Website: ulta-beauty
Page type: customer-info-address
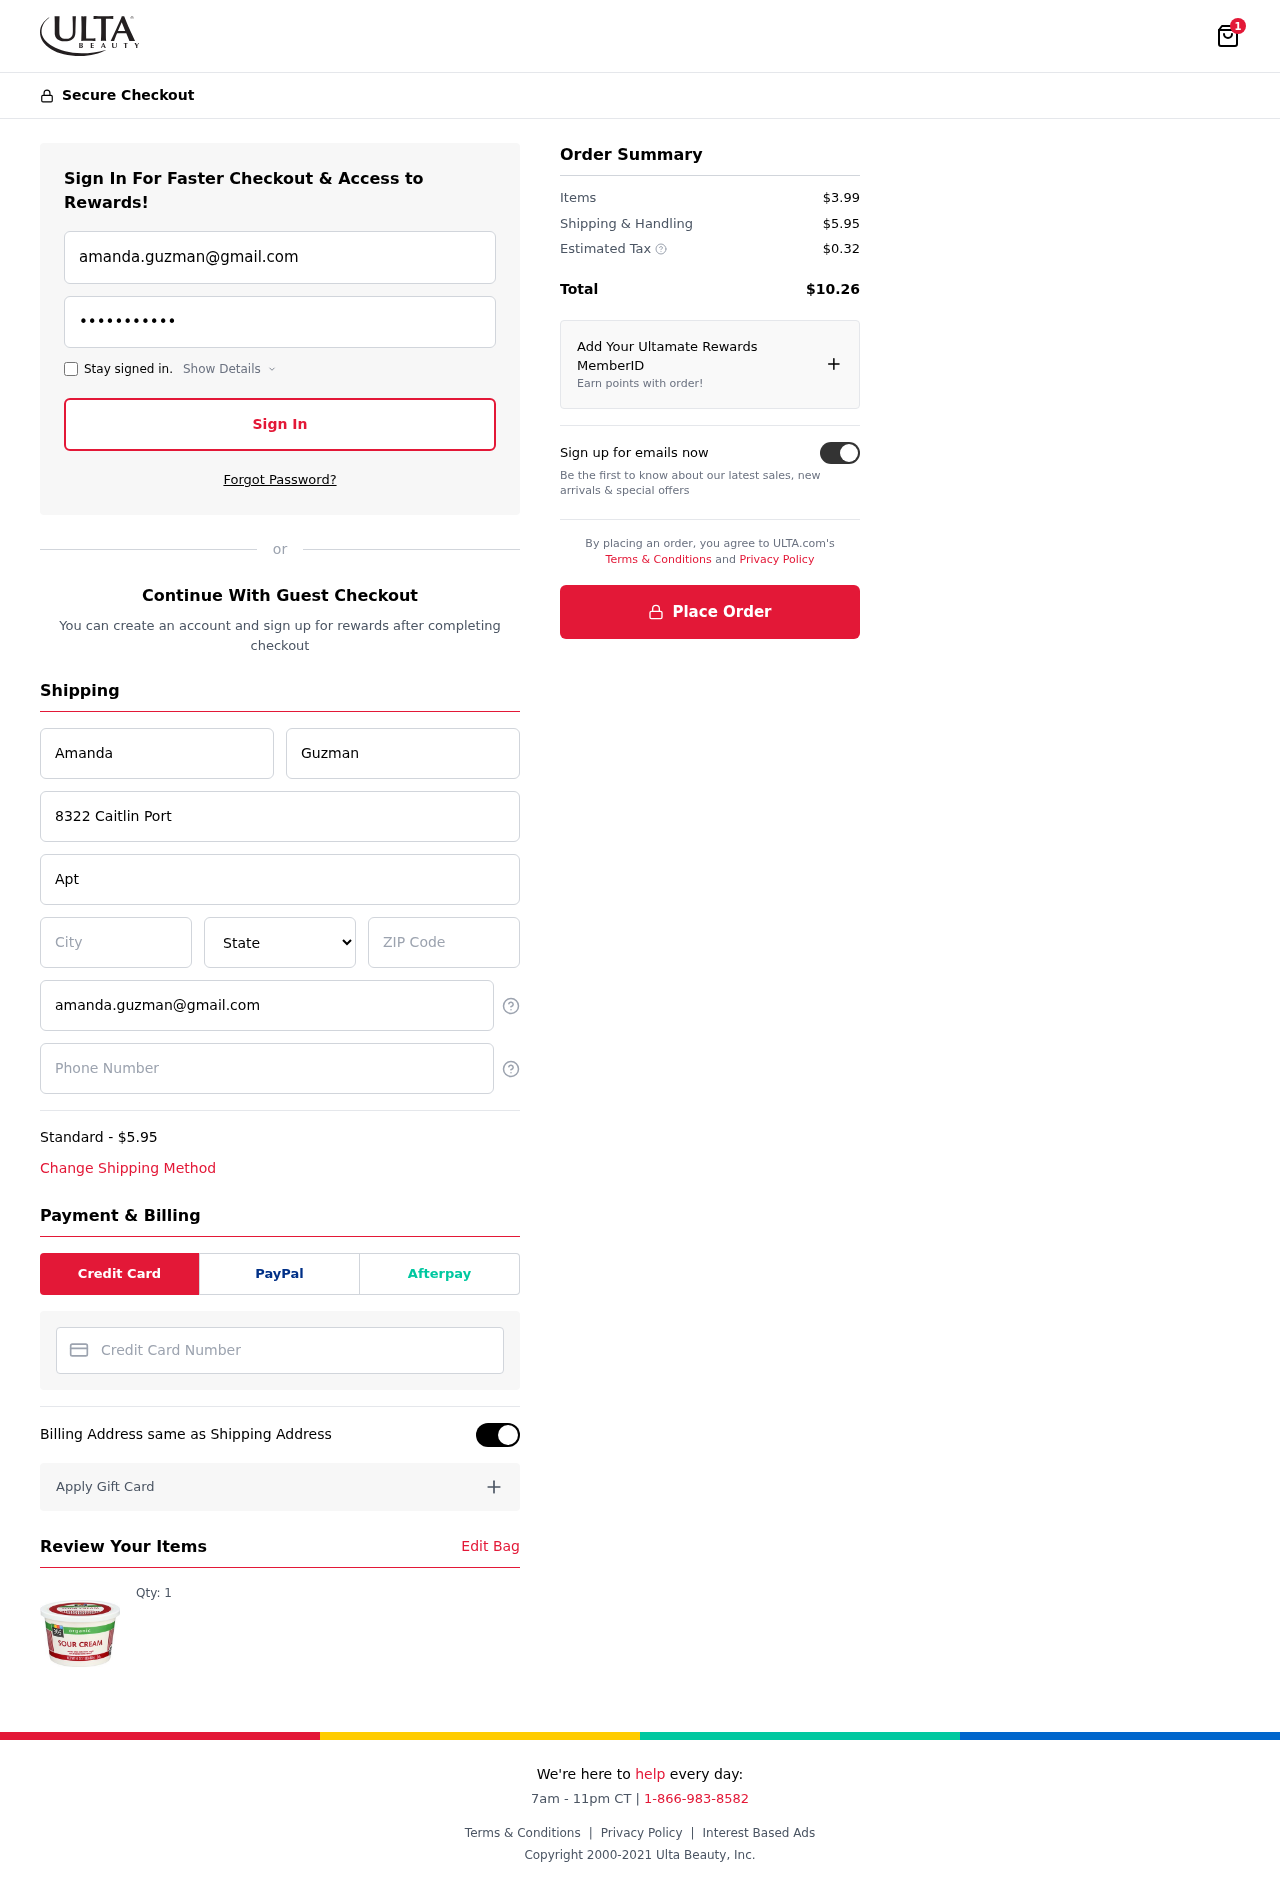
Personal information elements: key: PII_CARD_NUMBER
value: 3465 6684 5347 585
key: PII_CITY
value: Davidchester
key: PII_EMAIL
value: amanda.guzman@gmail.com
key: PII_FIRSTNAME
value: Amanda
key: PII_LASTNAME
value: Guzman
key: PII_PHONE
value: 6902676176
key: PII_POSTCODE
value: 49670
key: PII_STATE
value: Michigan
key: PII_STREET
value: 8322 Caitlin Port
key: PII_STREET2
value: Apt. 741
Product elements: key: PRODUCT1_QUANTITY
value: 1
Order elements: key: ORDER_NUM_ITEMS
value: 1
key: ORDER_SHIPPING_COST
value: $5.95
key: ORDER_ITEMS_TOTAL
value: $3.99
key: ORDER_SHIPPING_COST2
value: $5.95
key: ORDER_TAX
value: $0.32
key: ORDER_TOTAL
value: $10.26